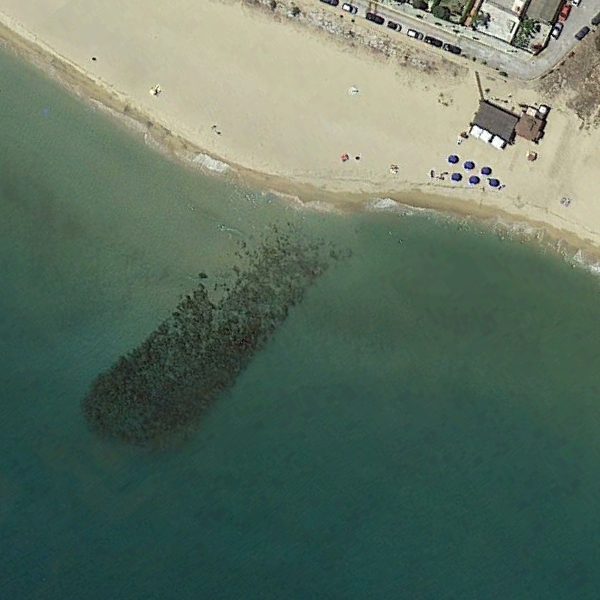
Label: Beach